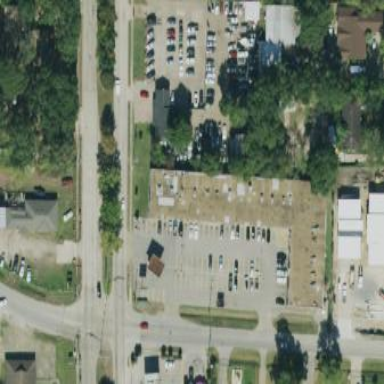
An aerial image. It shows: Retail building.